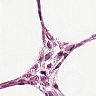
Metastatic tissue present: yes